Interaction volume radius: 5 \u00c5
Interaction volume height: 15 \u00c5
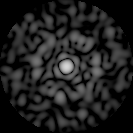
Disorder parameter: 0.8288